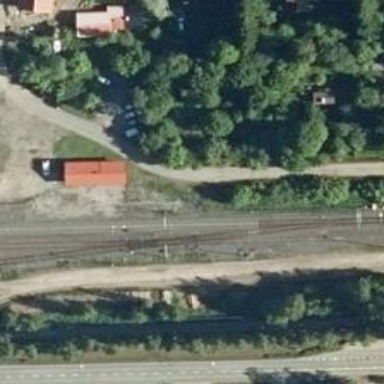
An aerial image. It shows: Electrified rail siding with contact line.